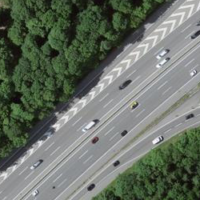
EUNIS habitat code: 57
Species observed at this site:
Chorthippus biguttulus